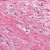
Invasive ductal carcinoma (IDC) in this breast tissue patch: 0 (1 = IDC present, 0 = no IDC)